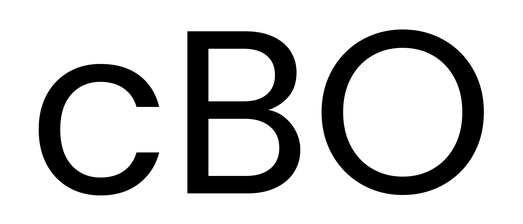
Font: Poppins-Regular